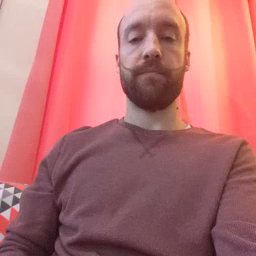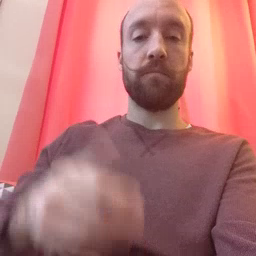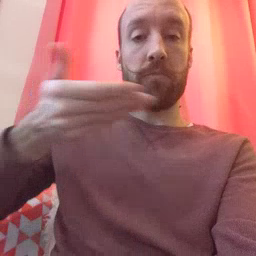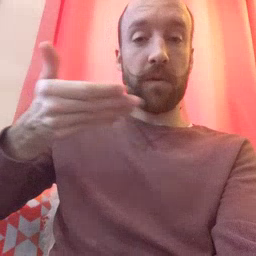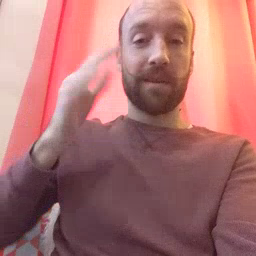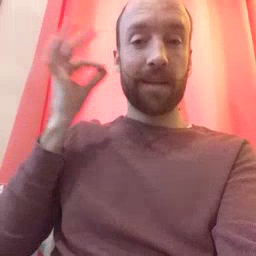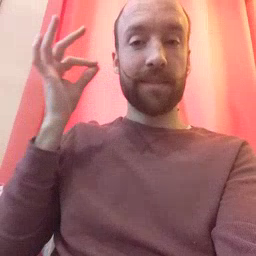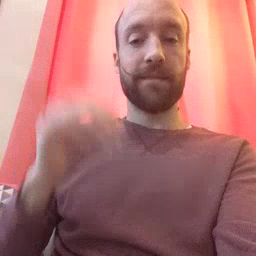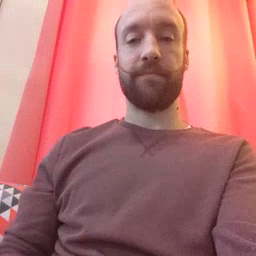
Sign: kitty